Question: I want to style the '<input type='range' />' element in IE10.
By default, IE 10 style the element like this:

I want to customize it a bit, say, changing the color blue to red, grey to black, the little bars to yellow, the little black scrubber to white. I tried overwriting the 'background-color' property and the 'color' property in CSS. But it didn't work.
Any ideas?
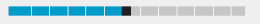
Answer: There are a number of pseudo elements you can use to style range controls in IE10.
'''
input[type="range"]::-ms-fill-upper {
background-color: green;
}
'''
Will colour the part after the thumb. To style before the thumb use:
'''
input[type="range"]::-ms-fill-lower {
background-color: lime green;
}
'''
See for example <URL>
To style the thumb you can use ::-ms-thumb, while the tick marks can be styled with '::-ms-ticks-before', '::-ms-ticks-after', or '::-ms-track' (the latter styles both sides). You can find out more about the various pseudo-elements for controls at <URL>
The styles you are asking for can be achieved like in the following fiddle: <URL>